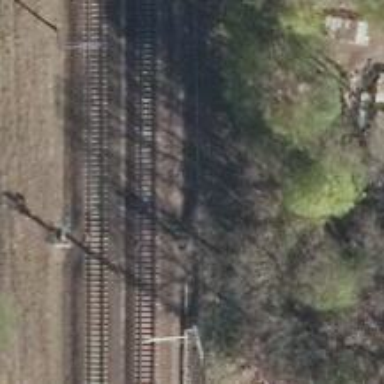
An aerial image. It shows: Railway signal.